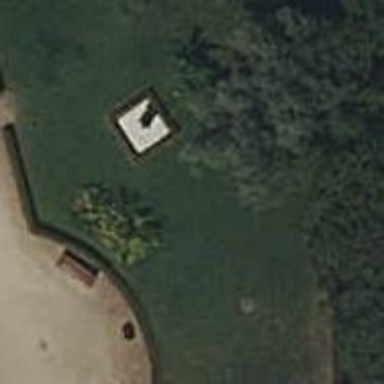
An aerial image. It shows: Historic memorial.